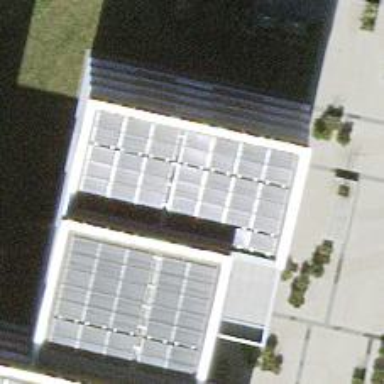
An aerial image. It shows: Solar power generator utilizing photovoltaic technology with solar photovoltaic panels.